Interaction volume radius: 10 \u00c5
Interaction volume height: 35 \u00c5
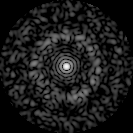
Disorder parameter: 0.8413